Field crop: maize
Growth stage: 2
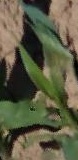
Species: maize